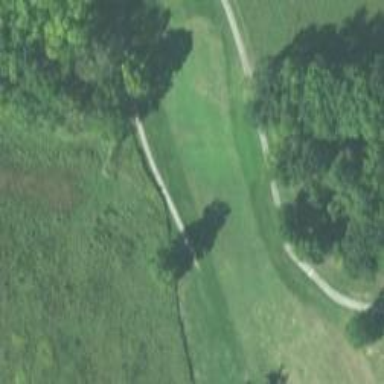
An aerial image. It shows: Path designated for golf carts.